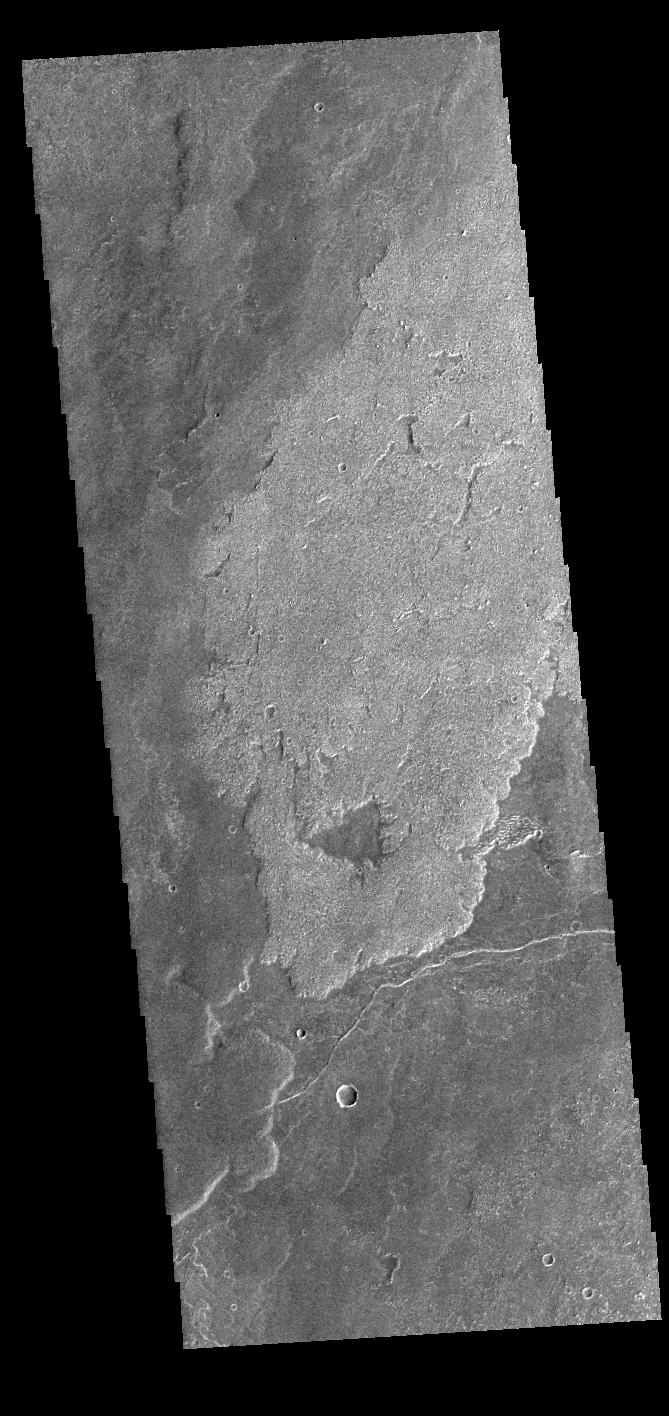
Daedalia Planum 2001 Mars Odyssey, Mars